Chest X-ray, AP view. Patient: 81 years old, sex F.
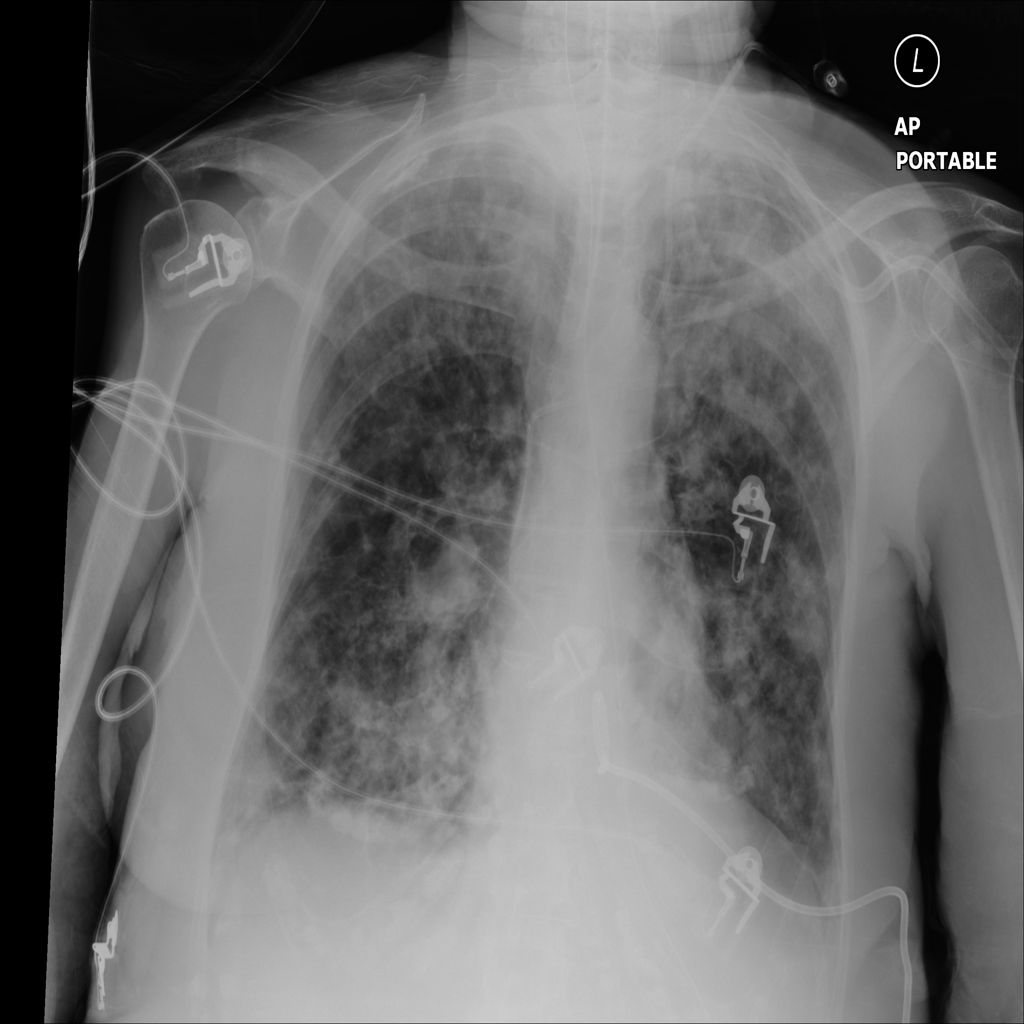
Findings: No Finding